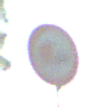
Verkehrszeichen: UeberholverbotKraftfahrzeuge
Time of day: MorningAfternoon
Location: Outdoor (RoadRail)
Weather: Clear
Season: NotSpecified
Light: Natural